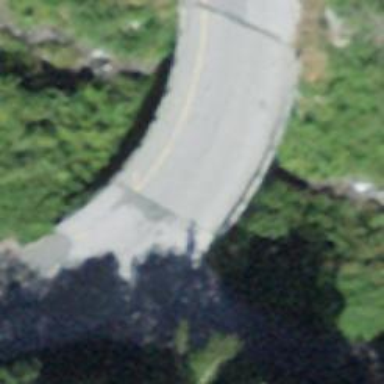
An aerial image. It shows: Tertiary road passing over bridge.